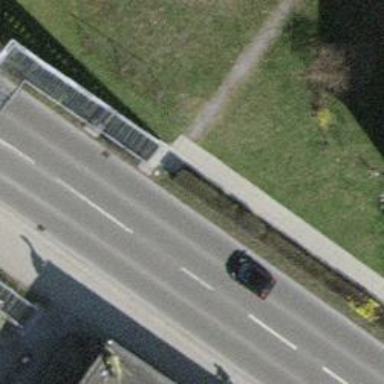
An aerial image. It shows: Metal steps on the road.